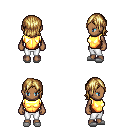
a pixel art fantasy rpg character, female body template, human, dark skin, gold chest armor, white pants, blonde long bangs hairstyle, white slippers, four views (front, back, left, right), 2x2 character sprite sheet, small pixel art, hard edges, no anti-aliasing